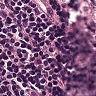
Metastatic tissue present: no